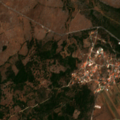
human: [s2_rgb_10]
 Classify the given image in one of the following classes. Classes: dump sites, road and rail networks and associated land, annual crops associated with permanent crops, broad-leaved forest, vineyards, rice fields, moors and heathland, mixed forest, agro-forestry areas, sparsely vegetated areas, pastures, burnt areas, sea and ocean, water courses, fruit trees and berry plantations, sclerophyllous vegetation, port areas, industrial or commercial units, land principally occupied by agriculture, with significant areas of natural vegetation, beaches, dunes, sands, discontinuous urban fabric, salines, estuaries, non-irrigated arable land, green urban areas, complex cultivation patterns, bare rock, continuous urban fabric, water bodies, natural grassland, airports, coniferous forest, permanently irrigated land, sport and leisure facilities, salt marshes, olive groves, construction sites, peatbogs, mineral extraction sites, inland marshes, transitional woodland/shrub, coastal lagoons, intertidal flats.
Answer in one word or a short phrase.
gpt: olive groves, annual crops associated with permanent crops, land principally occupied by agriculture, with significant areas of natural vegetation, sclerophyllous vegetation